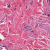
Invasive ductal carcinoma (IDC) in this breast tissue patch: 0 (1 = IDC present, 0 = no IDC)